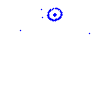
Particle: proton